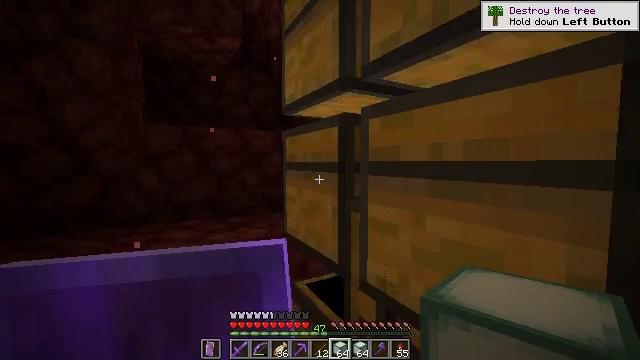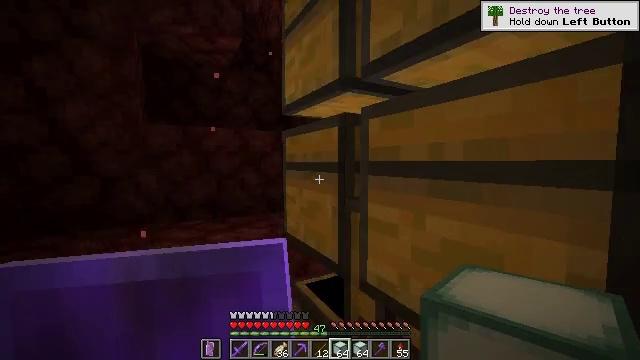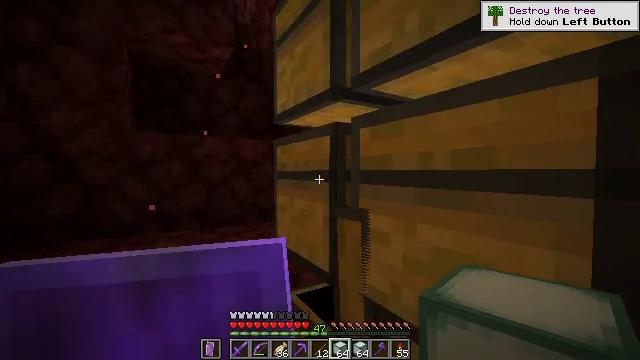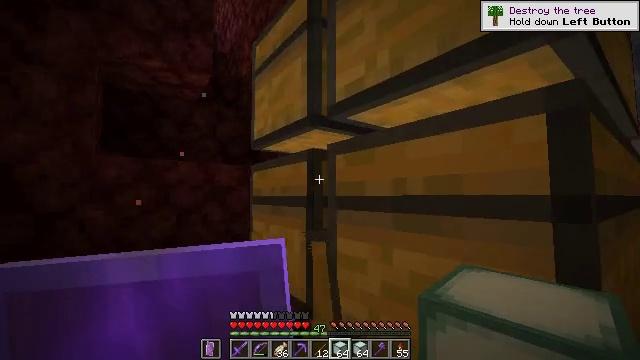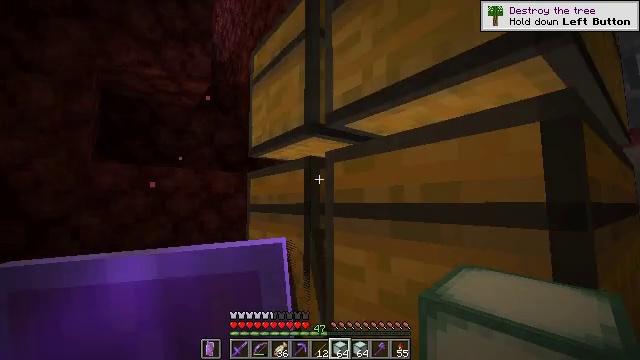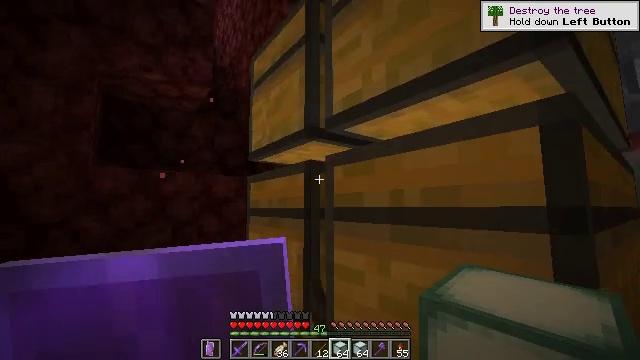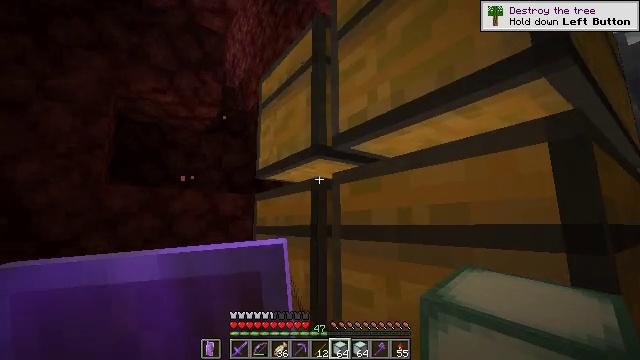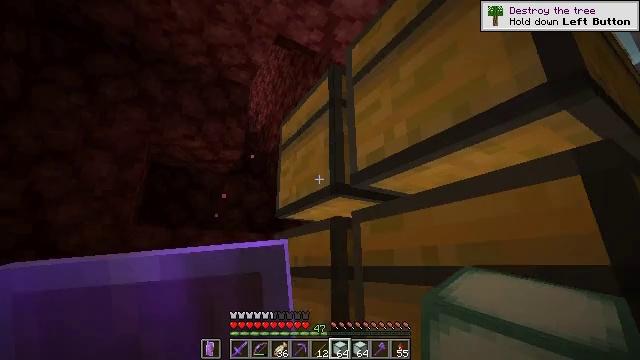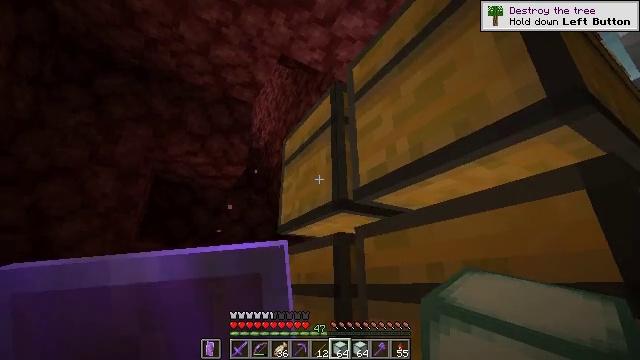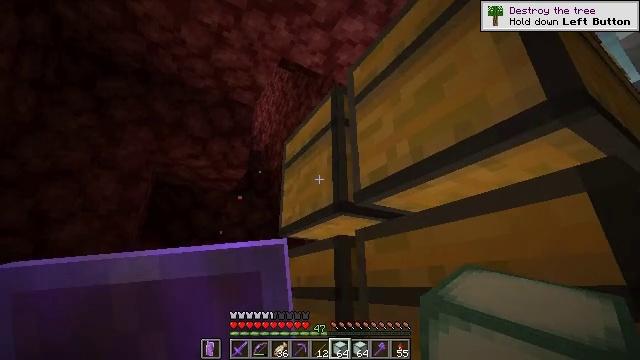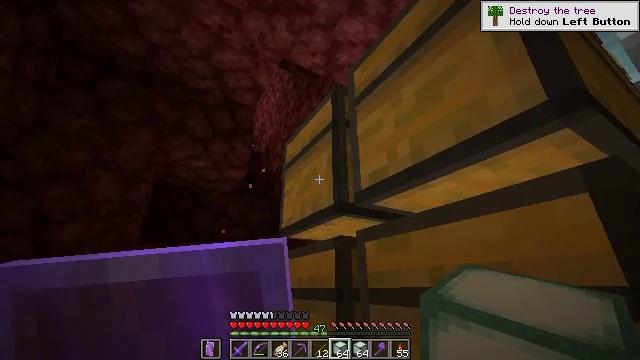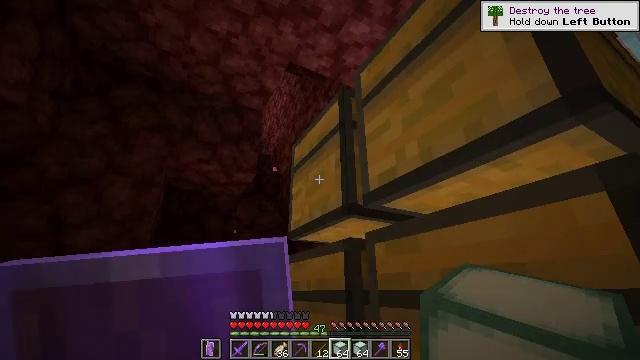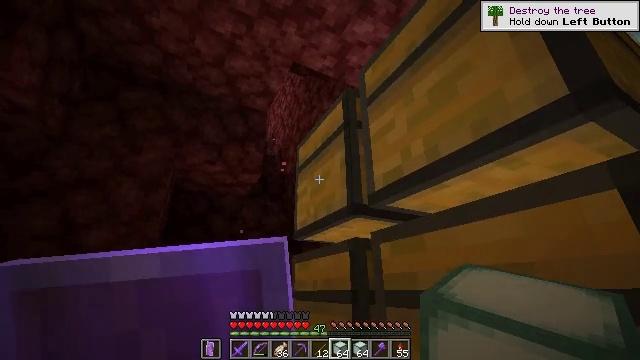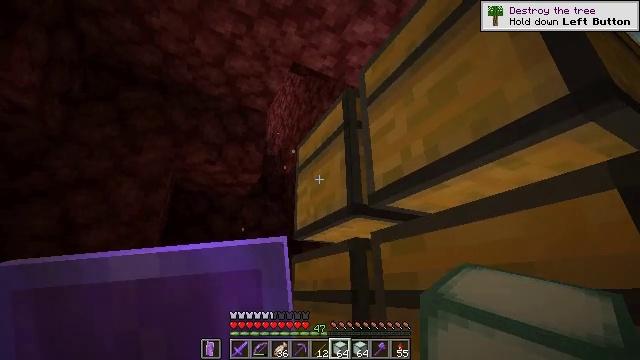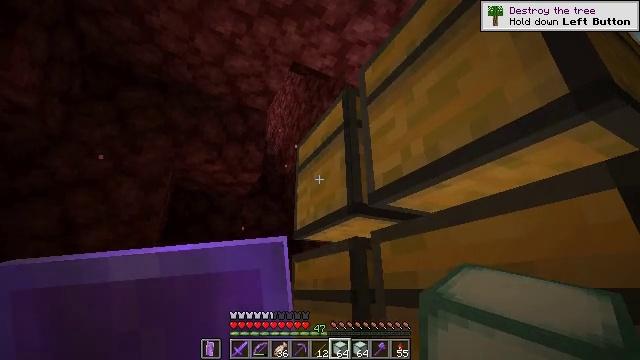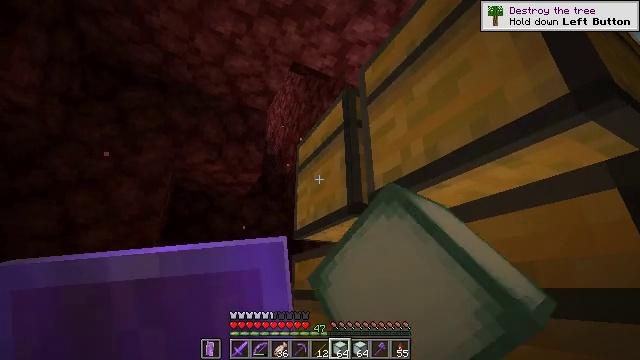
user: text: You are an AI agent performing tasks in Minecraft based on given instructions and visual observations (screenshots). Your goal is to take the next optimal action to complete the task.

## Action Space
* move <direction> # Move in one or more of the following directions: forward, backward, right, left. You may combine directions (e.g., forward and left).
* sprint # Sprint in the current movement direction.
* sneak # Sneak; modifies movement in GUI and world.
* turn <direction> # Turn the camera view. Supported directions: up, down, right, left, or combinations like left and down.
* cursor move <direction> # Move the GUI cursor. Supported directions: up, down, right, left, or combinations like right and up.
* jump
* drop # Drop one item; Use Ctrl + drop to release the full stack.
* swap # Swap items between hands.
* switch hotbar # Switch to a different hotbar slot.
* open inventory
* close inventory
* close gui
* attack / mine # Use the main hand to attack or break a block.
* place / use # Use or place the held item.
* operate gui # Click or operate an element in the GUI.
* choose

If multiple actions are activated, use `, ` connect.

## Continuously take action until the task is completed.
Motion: motion action
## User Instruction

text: Mine block crafting table.
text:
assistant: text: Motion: no_op
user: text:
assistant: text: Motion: turn right and up
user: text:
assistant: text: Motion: turn right and up
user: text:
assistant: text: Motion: turn up
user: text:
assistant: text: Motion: no_op
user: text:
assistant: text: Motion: turn left and up
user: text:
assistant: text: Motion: turn left and up
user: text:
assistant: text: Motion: turn up
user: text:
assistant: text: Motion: no_op
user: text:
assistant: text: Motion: no_op
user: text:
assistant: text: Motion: turn left
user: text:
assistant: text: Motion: turn left
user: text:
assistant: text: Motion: no_op
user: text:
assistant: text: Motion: use / place
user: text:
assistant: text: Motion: use / place
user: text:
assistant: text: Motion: use / place
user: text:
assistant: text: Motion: no_op
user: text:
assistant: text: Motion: no_op
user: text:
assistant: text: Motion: no_op
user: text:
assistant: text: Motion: no_op
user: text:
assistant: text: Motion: no_op
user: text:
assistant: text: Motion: no_op
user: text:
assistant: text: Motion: no_op
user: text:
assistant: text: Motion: no_op
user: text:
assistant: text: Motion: no_op
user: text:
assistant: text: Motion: no_op
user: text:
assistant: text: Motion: no_op
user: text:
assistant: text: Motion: no_op
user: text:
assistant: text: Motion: no_op
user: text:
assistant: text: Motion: no_op